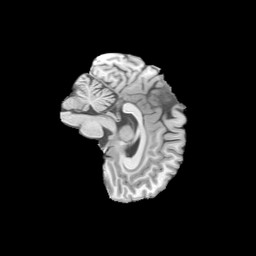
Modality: T1w
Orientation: sagittal